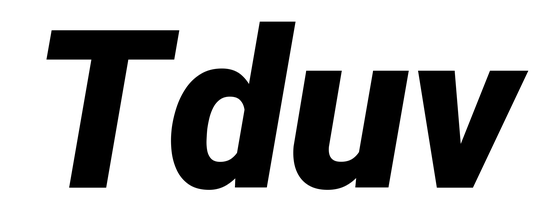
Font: Roboto-Italic_Black_Italic